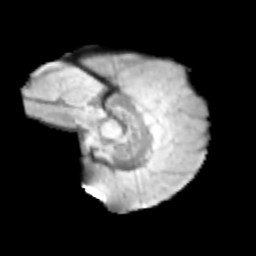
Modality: T2w
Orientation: sagittal
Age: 11
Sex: male
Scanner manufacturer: siemens
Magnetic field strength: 3 T
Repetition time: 3.8 s
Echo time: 0.07 s